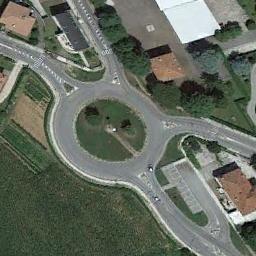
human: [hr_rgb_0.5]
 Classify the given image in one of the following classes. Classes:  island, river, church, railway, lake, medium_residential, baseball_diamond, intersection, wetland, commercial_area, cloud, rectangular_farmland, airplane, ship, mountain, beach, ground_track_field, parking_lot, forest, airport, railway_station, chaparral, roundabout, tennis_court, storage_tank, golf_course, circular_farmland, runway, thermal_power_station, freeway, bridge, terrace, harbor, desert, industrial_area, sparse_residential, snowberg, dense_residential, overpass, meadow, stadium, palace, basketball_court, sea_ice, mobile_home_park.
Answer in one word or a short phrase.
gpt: roundabout